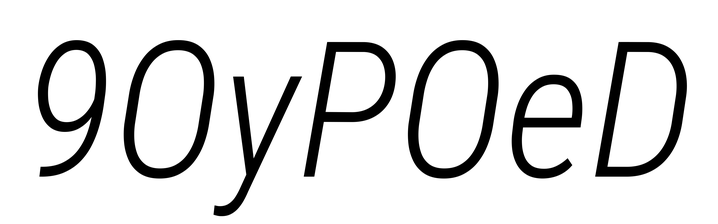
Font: Roboto-Italic_Condensed_Light_Italic